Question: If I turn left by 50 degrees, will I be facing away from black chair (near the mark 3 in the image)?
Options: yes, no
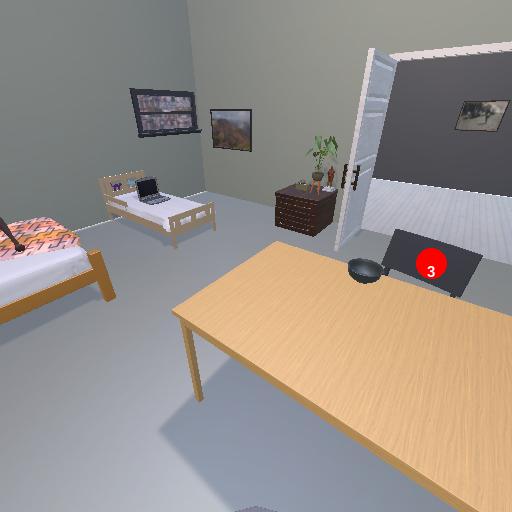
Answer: yes